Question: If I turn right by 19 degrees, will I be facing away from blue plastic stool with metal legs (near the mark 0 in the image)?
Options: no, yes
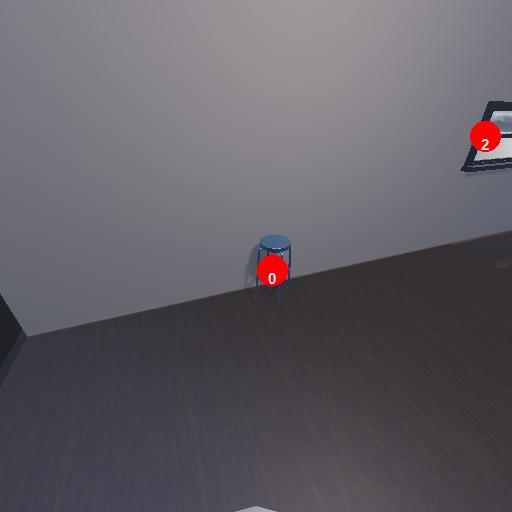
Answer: no